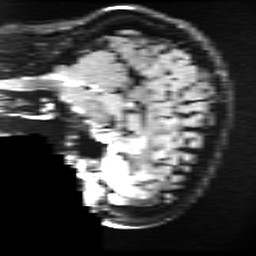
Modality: FLAIR
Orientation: sagittal
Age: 55
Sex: female
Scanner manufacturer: ge
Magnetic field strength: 3 T
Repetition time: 11 s
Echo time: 0.1497 s